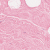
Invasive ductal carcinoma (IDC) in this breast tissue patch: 0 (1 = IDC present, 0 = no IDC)